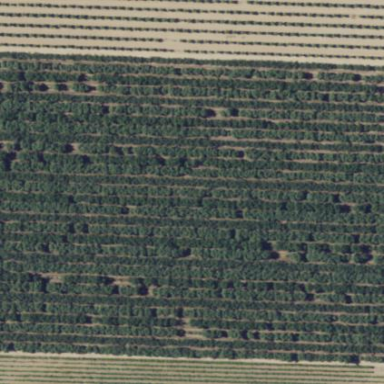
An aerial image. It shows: Vineyard where grapes are grown.